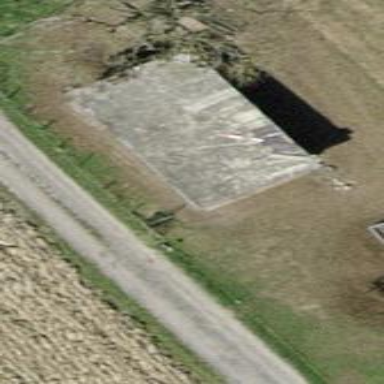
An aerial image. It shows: Shed building.